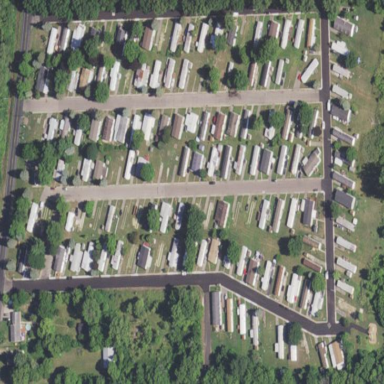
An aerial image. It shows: Residential area known as trailer park.